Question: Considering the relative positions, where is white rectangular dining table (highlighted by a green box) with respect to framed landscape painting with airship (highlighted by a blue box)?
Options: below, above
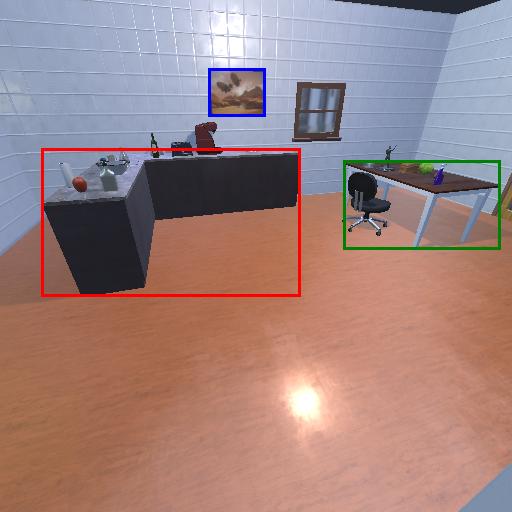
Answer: below